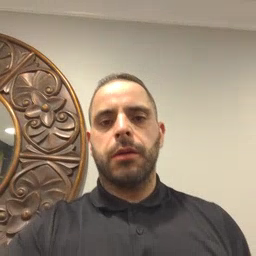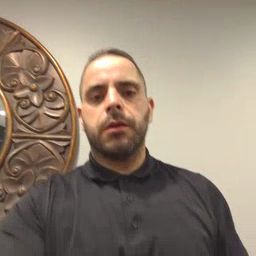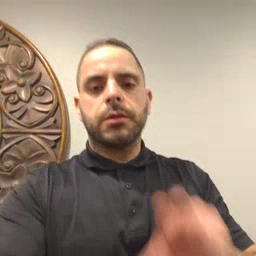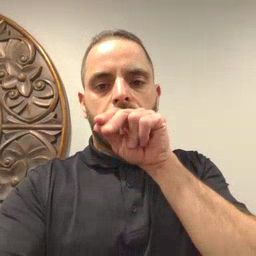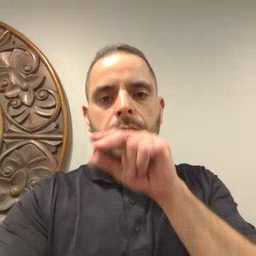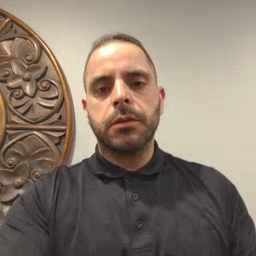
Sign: duck